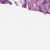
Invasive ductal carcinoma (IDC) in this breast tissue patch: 1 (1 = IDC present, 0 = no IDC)